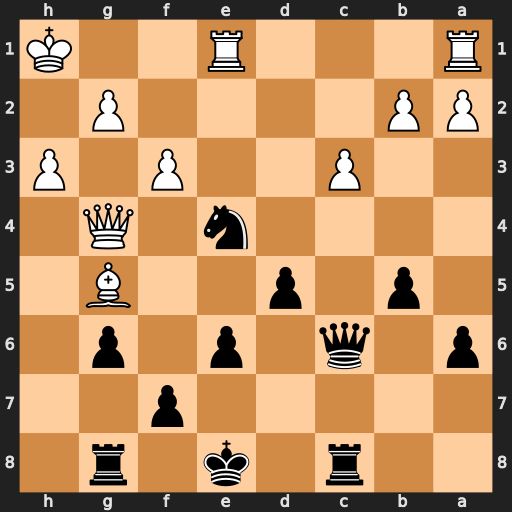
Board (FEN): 2r1k1r1/5p2/p1q1p1p1/1p1p2B1/4n1Q1/2P2P1P/PP4P1/R3R2K
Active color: b
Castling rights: -
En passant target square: -
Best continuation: Nf2+ Kg1 Nxg4